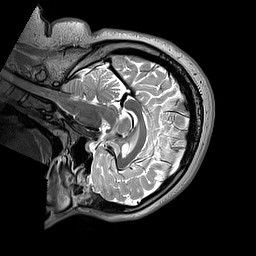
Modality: T2w
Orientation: sagittal
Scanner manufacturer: siemens
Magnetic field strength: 3 T
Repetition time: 3.2 s
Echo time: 0.406 s